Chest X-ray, PA view. Patient: 63 years old, sex F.
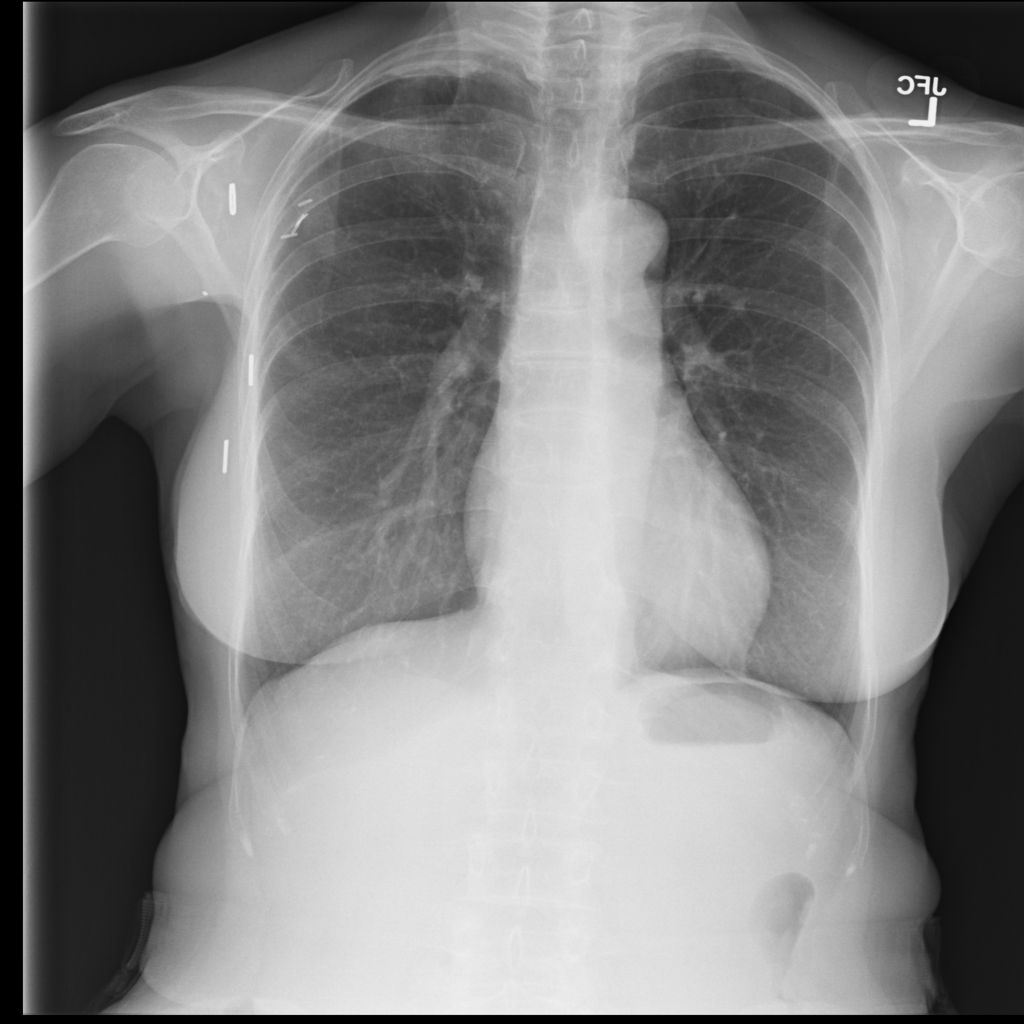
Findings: Pleural_Thickening